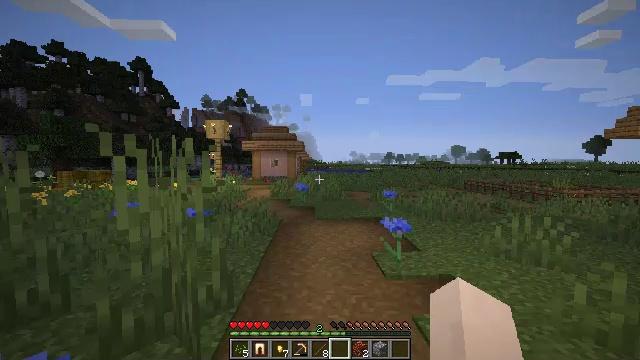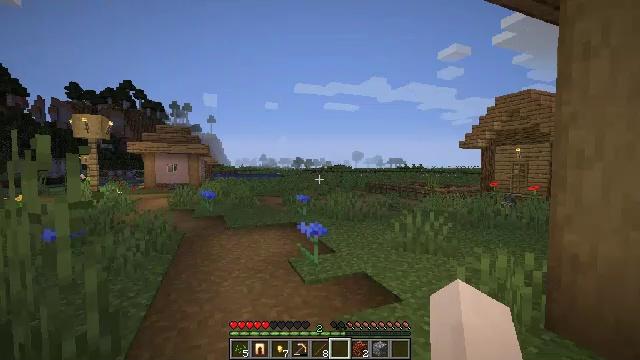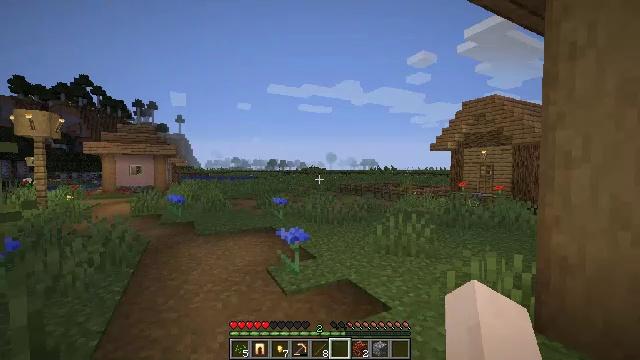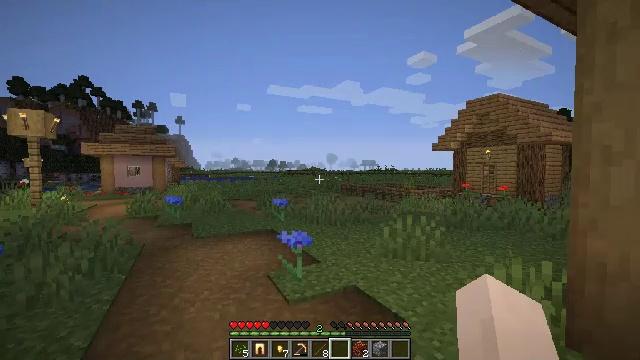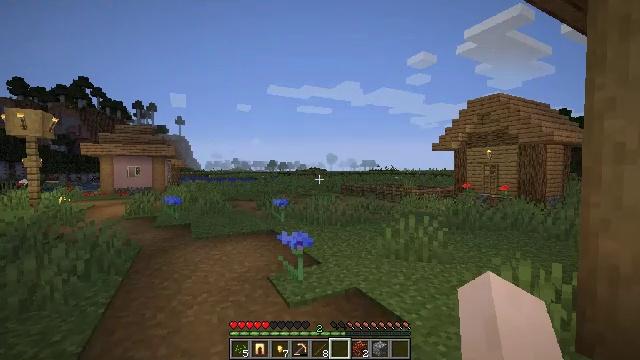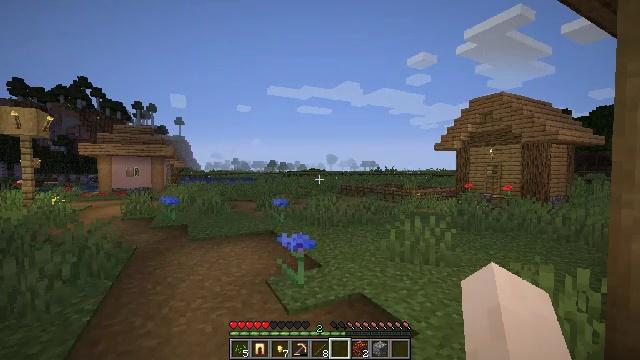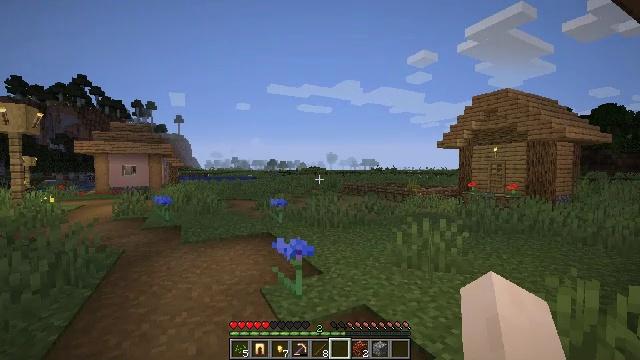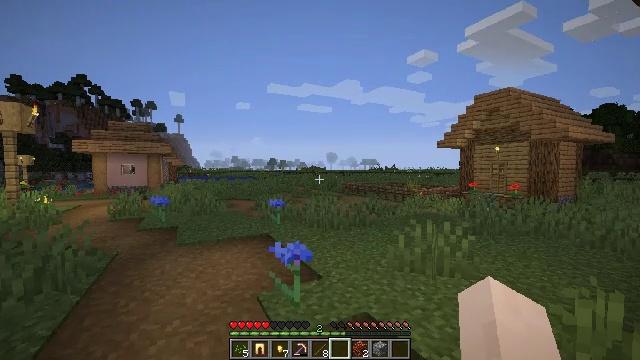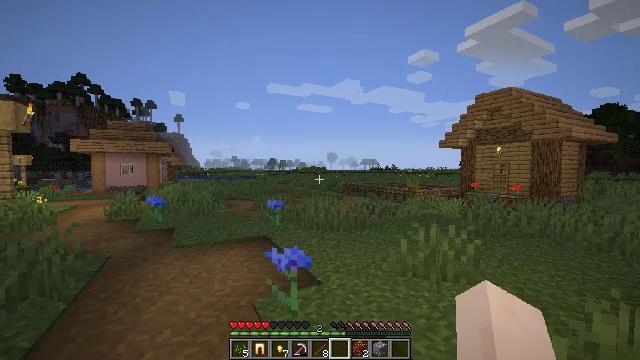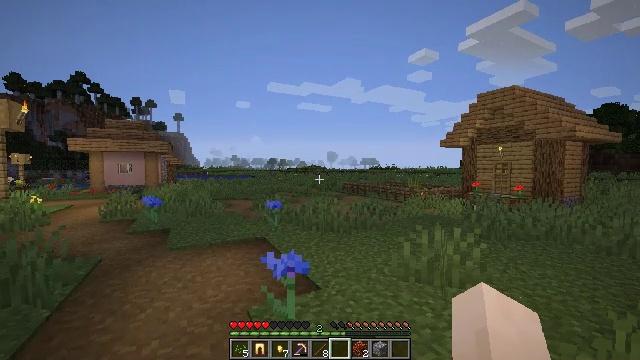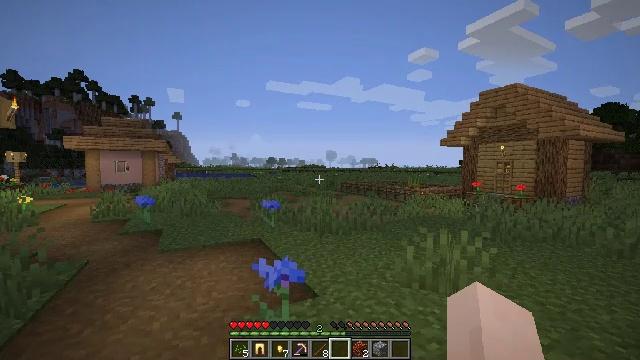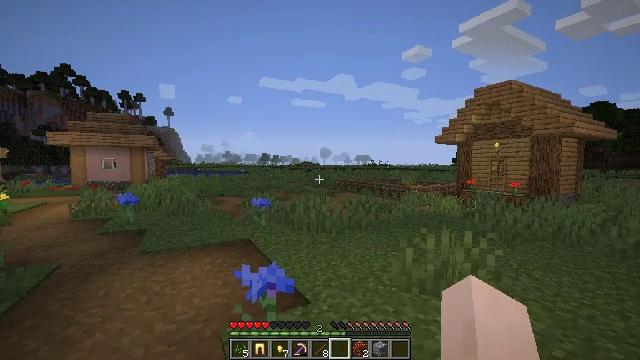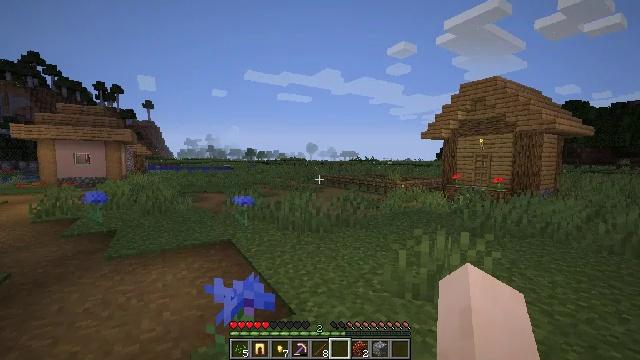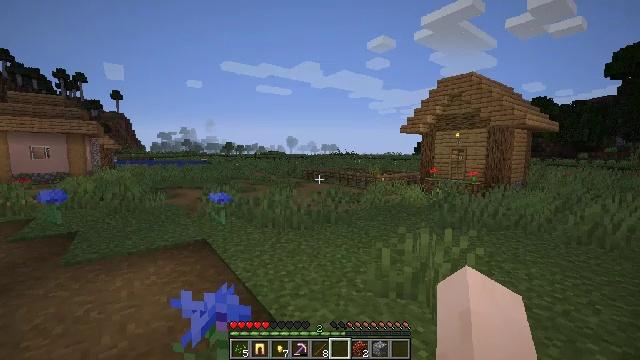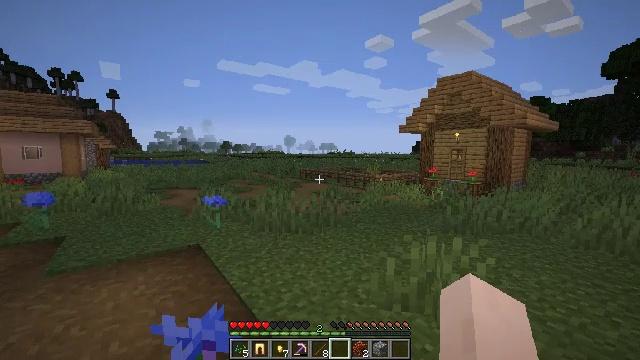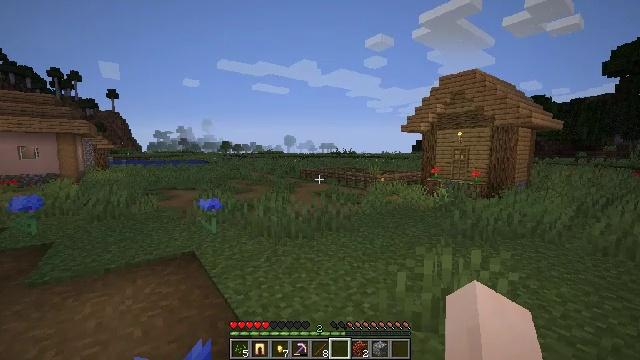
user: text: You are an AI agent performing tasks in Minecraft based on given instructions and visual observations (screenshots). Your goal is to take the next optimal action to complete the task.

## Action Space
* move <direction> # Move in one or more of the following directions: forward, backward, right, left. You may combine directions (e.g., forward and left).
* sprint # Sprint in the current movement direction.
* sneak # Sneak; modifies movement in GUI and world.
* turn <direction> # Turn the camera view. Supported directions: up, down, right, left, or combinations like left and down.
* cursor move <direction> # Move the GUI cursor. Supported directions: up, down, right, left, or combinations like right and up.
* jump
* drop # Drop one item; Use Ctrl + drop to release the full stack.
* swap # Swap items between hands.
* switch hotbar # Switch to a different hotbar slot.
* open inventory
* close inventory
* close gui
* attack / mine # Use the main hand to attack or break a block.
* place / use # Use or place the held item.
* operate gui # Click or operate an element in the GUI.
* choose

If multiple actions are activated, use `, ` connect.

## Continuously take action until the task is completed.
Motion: motion action
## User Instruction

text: Break the cobblestone to create a path.
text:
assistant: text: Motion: move forward, turn right and up
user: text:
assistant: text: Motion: move forward, turn right
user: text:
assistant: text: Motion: move forward
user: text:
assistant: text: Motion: move forward
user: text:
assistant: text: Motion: move forward
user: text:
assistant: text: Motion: move forward
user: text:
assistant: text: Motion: move forward
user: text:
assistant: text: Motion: move forward
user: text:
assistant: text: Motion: move forward
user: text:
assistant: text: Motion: move forward
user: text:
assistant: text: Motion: move forward, turn right
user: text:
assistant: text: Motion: move forward, turn right and down
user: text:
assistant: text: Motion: move forward, turn right and down
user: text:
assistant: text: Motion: move forward
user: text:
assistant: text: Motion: move forward
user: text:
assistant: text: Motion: move forward, turn left and down
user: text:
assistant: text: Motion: move forward, turn left and down
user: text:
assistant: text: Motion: move forward, turn left
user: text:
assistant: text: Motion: move forward, turn left
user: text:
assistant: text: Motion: move forward, turn left
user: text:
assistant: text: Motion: move forward, turn left
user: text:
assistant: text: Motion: move forward
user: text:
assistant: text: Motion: move forward
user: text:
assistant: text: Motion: move forward
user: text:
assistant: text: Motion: move forward
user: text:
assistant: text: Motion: move forward
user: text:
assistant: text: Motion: move forward
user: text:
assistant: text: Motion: move forward
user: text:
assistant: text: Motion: move forward
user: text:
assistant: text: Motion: move forward